Question: Hello can someone help me on how to join all of these tables regarding to the serial_number that I use example "where name2="mynameis2";" I can only Join only two or 3 tables but I can't do it if I will select all tables.
Example of the ERD.

SQL Script:
'''
SET @OLD_UNIQUE_CHECKS=@@UNIQUE_CHECKS, UNIQUE_CHECKS=0;
SET @OLD_FOREIGN_KEY_CHECKS=@@FOREIGN_KEY_CHECKS, FOREIGN_KEY_CHECKS=0;
SET @OLD_SQL_MODE=@@SQL_MODE, SQL_MODE='TRADITIONAL,ALLOW_INVALID_DATES';
-- -----------------------------------------------------
-- Schema mydb
-- -----------------------------------------------------
CREATE SCHEMA IF NOT EXISTS 'mydb' DEFAULT CHARACTER SET utf8 COLLATE utf8_general_ci ;
USE 'mydb' ;
-- -----------------------------------------------------
-- Table 'mydb'.'table1'
-- -----------------------------------------------------
CREATE TABLE IF NOT EXISTS 'mydb'.'table1' (
'idtable1' INT NOT NULL,
'name1' VARCHAR(45) NULL,
PRIMARY KEY ('idtable1'))
ENGINE = InnoDB;
-- -----------------------------------------------------
-- Table 'mydb'.'table6'
-- -----------------------------------------------------
CREATE TABLE IF NOT EXISTS 'mydb'.'table6' (
'idtable6' INT NOT NULL,
'name6' VARCHAR(45) NULL,
PRIMARY KEY ('idtable6'))
ENGINE = InnoDB;
-- -----------------------------------------------------
-- Table 'mydb'.'table2'
-- -----------------------------------------------------
CREATE TABLE IF NOT EXISTS 'mydb'.'table2' (
'idtable2' INT NOT NULL,
'name2' VARCHAR(45) NULL,
'idtable1' INT NOT NULL,
'idtable6' INT NOT NULL,
PRIMARY KEY ('idtable2'),
INDEX 'fk_table2_table1_idx' ('idtable1' ASC),
INDEX 'fk_table2_table61_idx' ('idtable6' ASC),
CONSTRAINT 'fk_table2_table1'
FOREIGN KEY ('idtable1')
REFERENCES 'mydb'.'table1' ('idtable1')
ON DELETE NO ACTION
ON UPDATE NO ACTION,
CONSTRAINT 'fk_table2_table61'
FOREIGN KEY ('idtable6')
REFERENCES 'mydb'.'table6' ('idtable6')
ON DELETE NO ACTION
ON UPDATE NO ACTION)
ENGINE = InnoDB;
-- -----------------------------------------------------
-- Table 'mydb'.'table3'
-- -----------------------------------------------------
CREATE TABLE IF NOT EXISTS 'mydb'.'table3' (
'idtable3' INT NOT NULL,
'name3' VARCHAR(45) NULL,
PRIMARY KEY ('idtable3'))
ENGINE = InnoDB;
-- -----------------------------------------------------
-- Table 'mydb'.'table4'
-- -----------------------------------------------------
CREATE TABLE IF NOT EXISTS 'mydb'.'table4' (
'idtable4' INT NOT NULL,
'name4' VARCHAR(45) NULL,
'idtable2' INT NOT NULL,
'idtable3' INT NOT NULL,
PRIMARY KEY ('idtable4'),
INDEX 'fk_table4_table21_idx' ('idtable2' ASC),
INDEX 'fk_table4_table31_idx' ('idtable3' ASC),
CONSTRAINT 'fk_table4_table21'
FOREIGN KEY ('idtable2')
REFERENCES 'mydb'.'table2' ('idtable2')
ON DELETE NO ACTION
ON UPDATE NO ACTION,
CONSTRAINT 'fk_table4_table31'
FOREIGN KEY ('idtable3')
REFERENCES 'mydb'.'table3' ('idtable3')
ON DELETE NO ACTION
ON UPDATE NO ACTION)
ENGINE = InnoDB;
-- -----------------------------------------------------
-- Table 'mydb'.'table7'
-- -----------------------------------------------------
CREATE TABLE IF NOT EXISTS 'mydb'.'table7' (
'idtable7' INT NOT NULL,
'name7' VARCHAR(45) NULL,
PRIMARY KEY ('idtable7'))
ENGINE = InnoDB;
-- -----------------------------------------------------
-- Table 'mydb'.'table5'
-- -----------------------------------------------------
CREATE TABLE IF NOT EXISTS 'mydb'.'table5' (
'idtable5' INT NOT NULL,
'name5' VARCHAR(45) NULL,
'idtable2' INT NOT NULL,
'idtable7' INT NOT NULL,
PRIMARY KEY ('idtable5'),
INDEX 'fk_table5_table21_idx' ('idtable2' ASC),
INDEX 'fk_table5_table71_idx' ('idtable7' ASC),
CONSTRAINT 'fk_table5_table21'
FOREIGN KEY ('idtable2')
REFERENCES 'mydb'.'table2' ('idtable2')
ON DELETE NO ACTION
ON UPDATE NO ACTION,
CONSTRAINT 'fk_table5_table71'
FOREIGN KEY ('idtable7')
REFERENCES 'mydb'.'table7' ('idtable7')
ON DELETE NO ACTION
ON UPDATE NO ACTION)
ENGINE = InnoDB;
SET SQL_MODE=@OLD_SQL_MODE;
SET FOREIGN_KEY_CHECKS=@OLD_FOREIGN_KEY_CHECKS;
SET UNIQUE_CHECKS=@OLD_UNIQUE_CHECKS;
'''
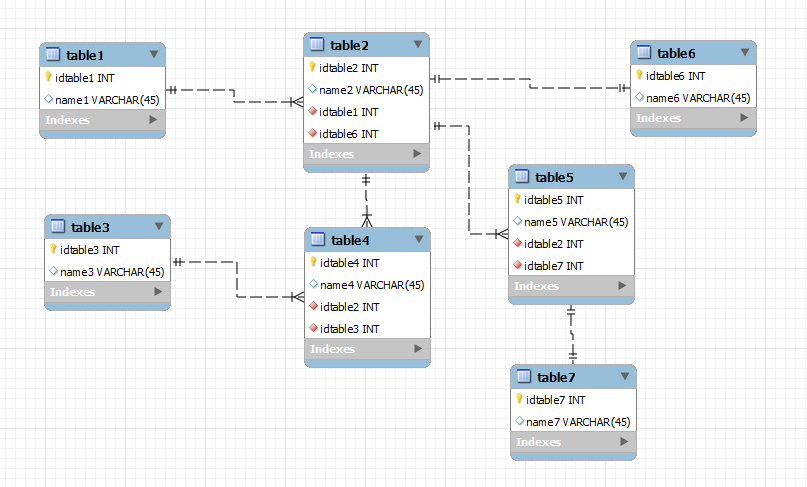
Answer: Try
'''
select * from table1 t1
join table2 t2 on t1.idtable1 = t2.idtable1
join table4 t4 on t2.idtable2 = t4.idtable2
join table3 t3 on t4.idtable3 = t3.idtable3
join table5 t5 on t2.idtable2 = t5.idtable2
join table6 t6 on t2.idtable6 = t6.idtable6
join table7 t7 on t5.idtable7 = t7.idtable7
'''